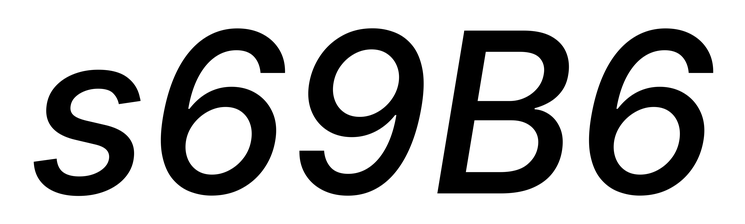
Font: Inter-Italic_Medium_Italic